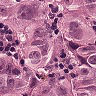
Metastatic tissue present: yes